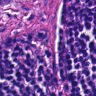
Metastatic tissue present: yes